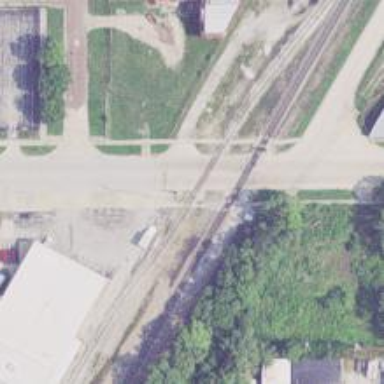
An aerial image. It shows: Railway crossing.